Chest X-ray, PA view. Patient: 56 years old, sex M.
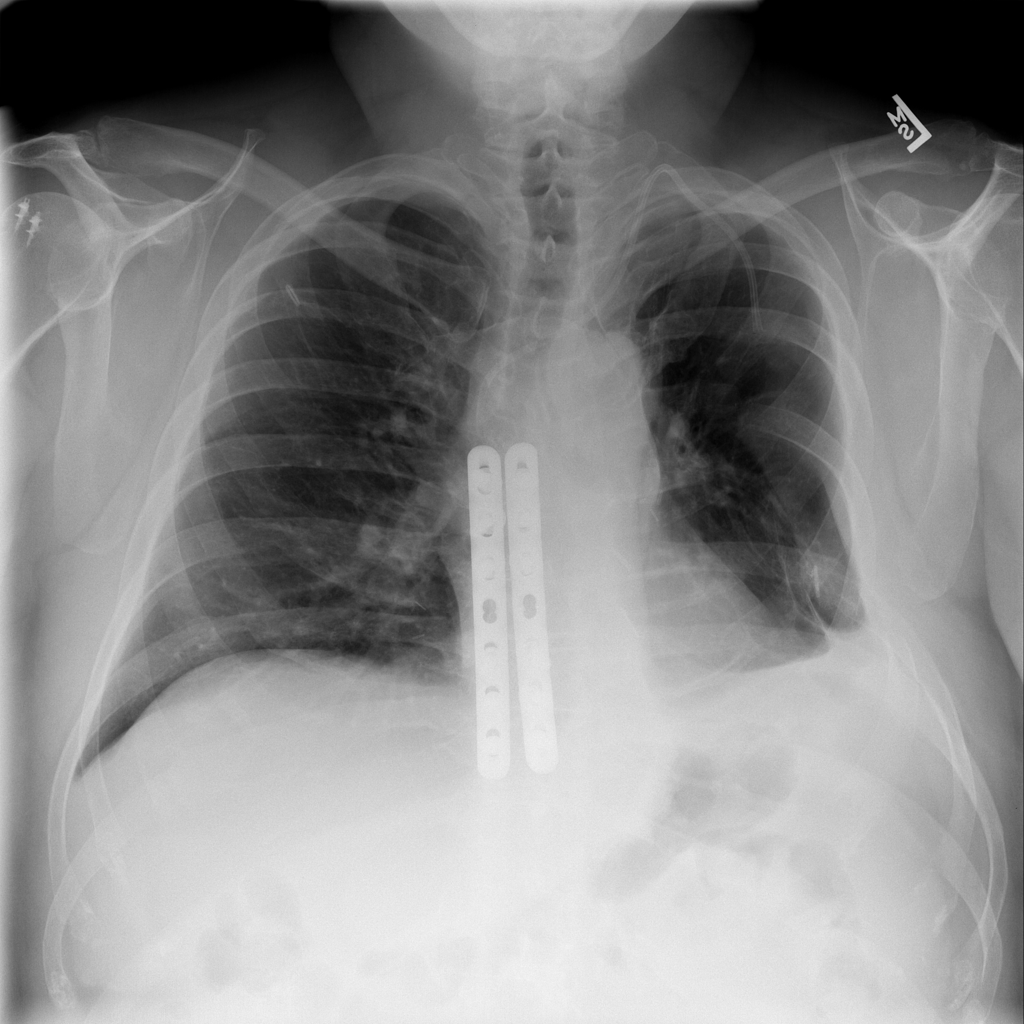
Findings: Effusion, Pleural_Thickening